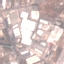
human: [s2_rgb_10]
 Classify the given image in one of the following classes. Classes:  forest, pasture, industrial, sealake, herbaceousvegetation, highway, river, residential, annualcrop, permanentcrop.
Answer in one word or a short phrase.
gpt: Industrial